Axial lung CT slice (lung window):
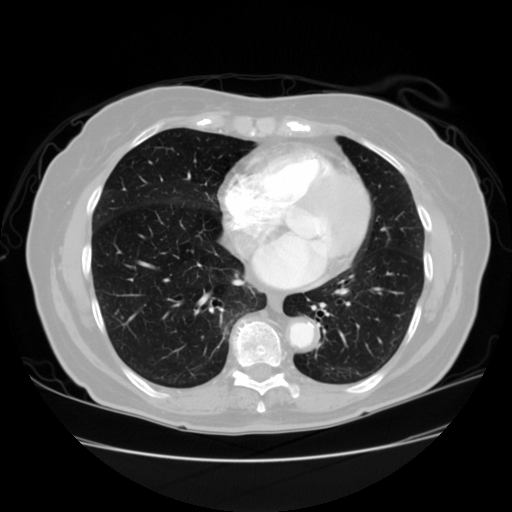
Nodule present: no